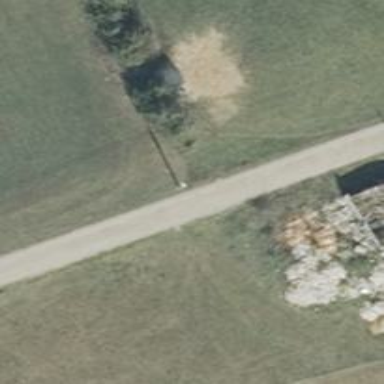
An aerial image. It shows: Compacted service road.